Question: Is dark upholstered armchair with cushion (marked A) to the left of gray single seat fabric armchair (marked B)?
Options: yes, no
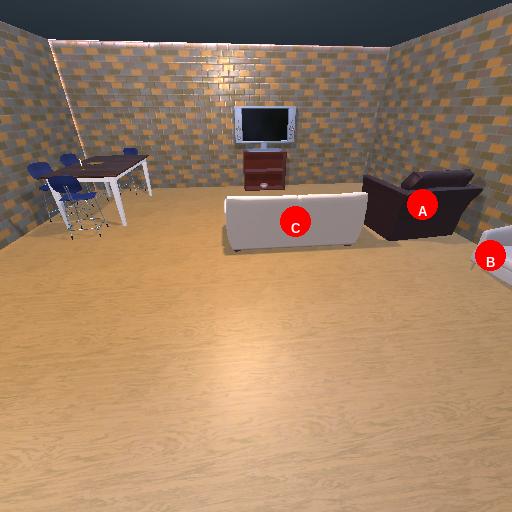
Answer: yes